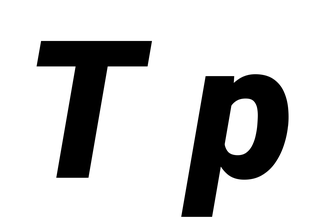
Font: Roboto-Italic_Black_Italic